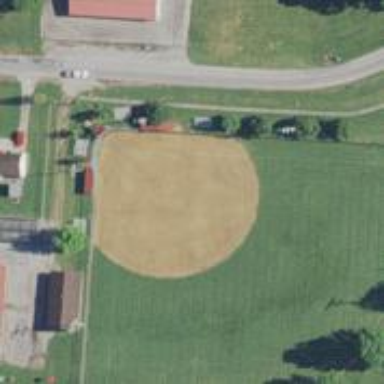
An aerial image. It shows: Baseball pitch for leisure land.